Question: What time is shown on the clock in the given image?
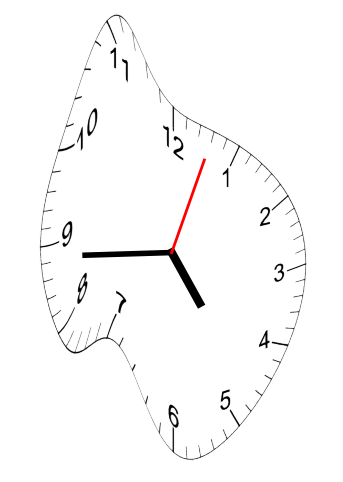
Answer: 04:44:03